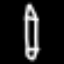
Label: pencil